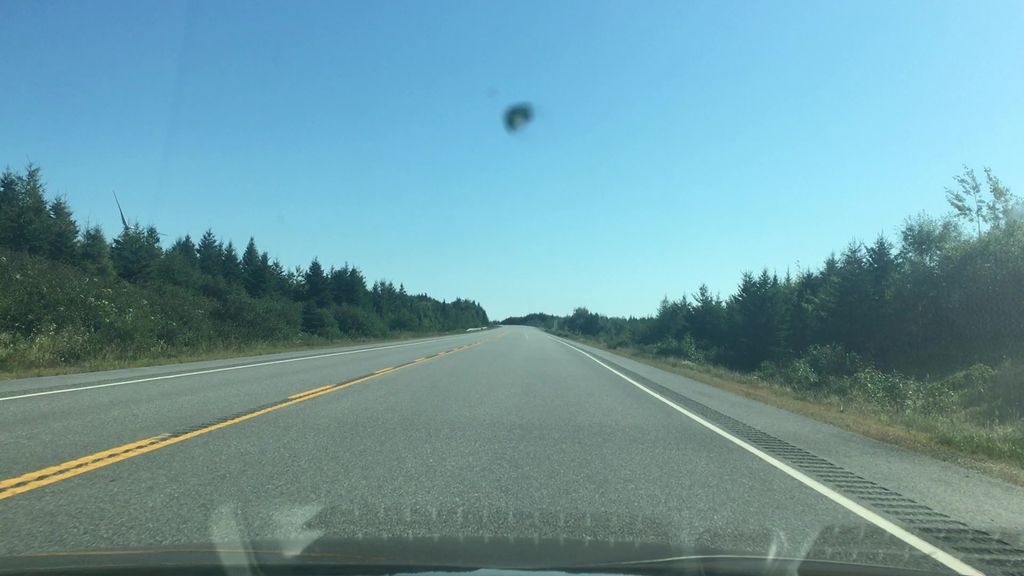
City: halifax